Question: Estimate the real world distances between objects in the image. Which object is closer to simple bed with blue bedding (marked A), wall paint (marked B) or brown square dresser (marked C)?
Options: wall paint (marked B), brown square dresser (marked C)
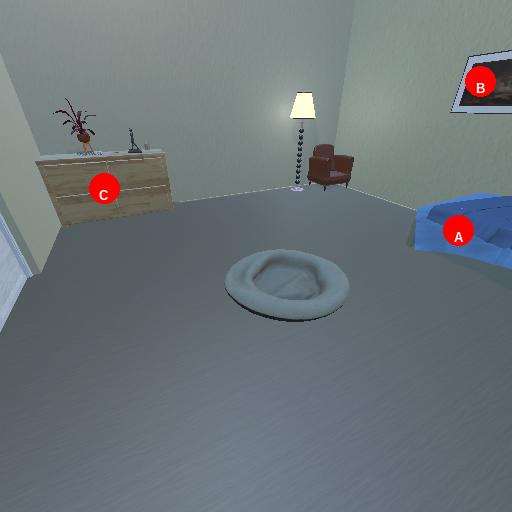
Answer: wall paint (marked B)